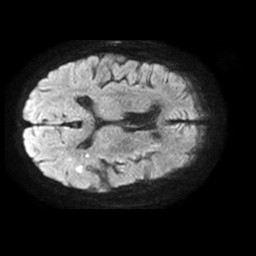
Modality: TRACE
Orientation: axial
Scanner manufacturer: philips
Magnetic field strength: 1.5 T
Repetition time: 3.136 s
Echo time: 0.06922 s